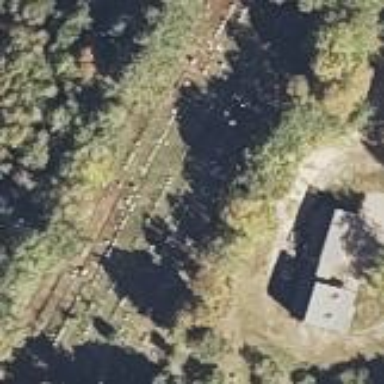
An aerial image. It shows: Cemetery.